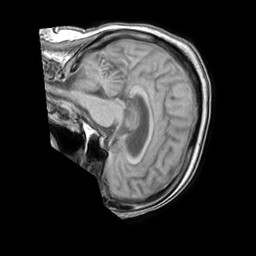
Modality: T1w
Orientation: sagittal
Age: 86
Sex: female
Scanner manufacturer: philips
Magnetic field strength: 1.5 T
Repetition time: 0.1877 s
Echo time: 0.00186 s